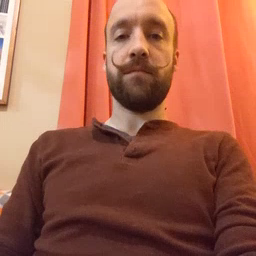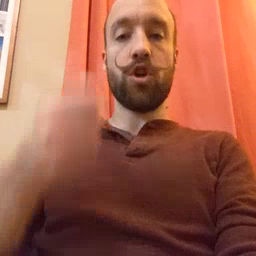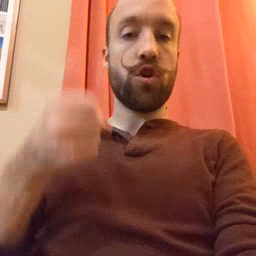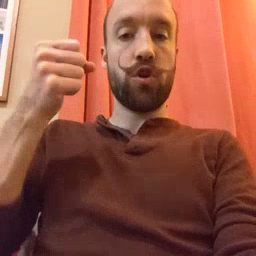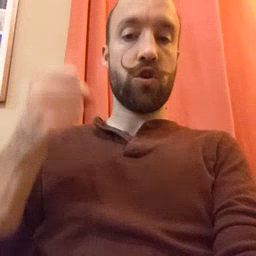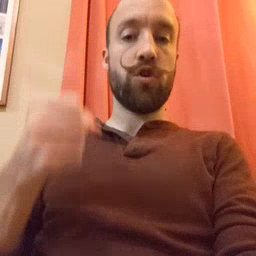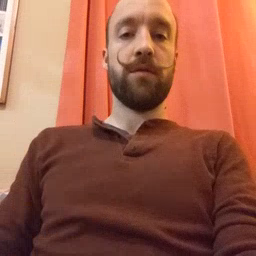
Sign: car